Question: I have tried everything.. GD will not enable! Essentially, I have
'''
extension_dir="C:\PHP\ext"
extension=php_gd2.dll
'''
I've added 'c:\php\ext' and 'c:\php' to my windows path variable. I copied 'php_gd2.dll' to my 'system32' folder.. I've scanned my entire INI file to see if there was any other reference to the extension_dir, or GD2.dll extension line, and nothing... GD Still will not enable.
I changed the 'php.ini' files in my 'C:\PHP' folder as well as my 'C:\WINNT' folders - actually they both show that GD should be enabled - I also upped the memory from '8M' to '32M' in both files and no luck, still.
We are moving the darn thing to a different server. It's not worth all of the time trying to get this darn thing working. Thanks to all that contributed.
<URL>

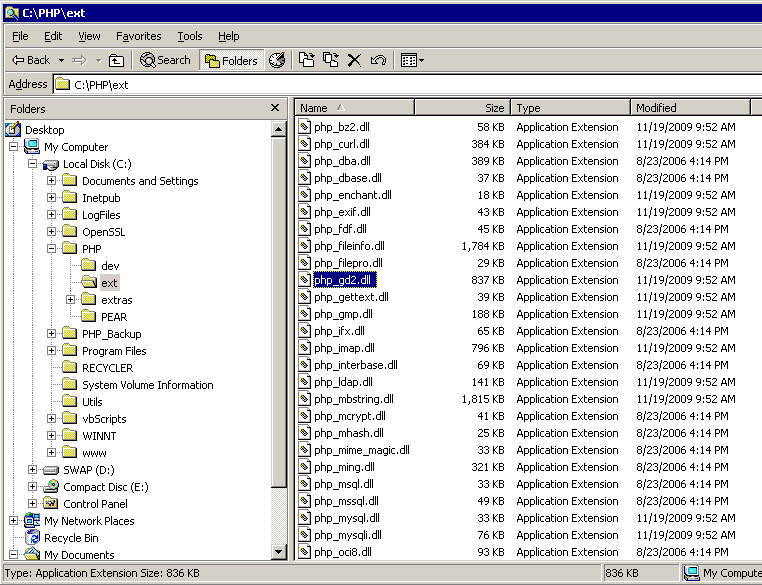
Answer: I had this problem once upon a time. IIRC PHP was not using the php.INI file I thought it was using, so all my edits had no effect.
Oh! I even <URL> I had with GD on Windows, after I convinced it to find the GD2 DLL in the first place. That was on Windows 2003 but I think it applies even more in 2000land.